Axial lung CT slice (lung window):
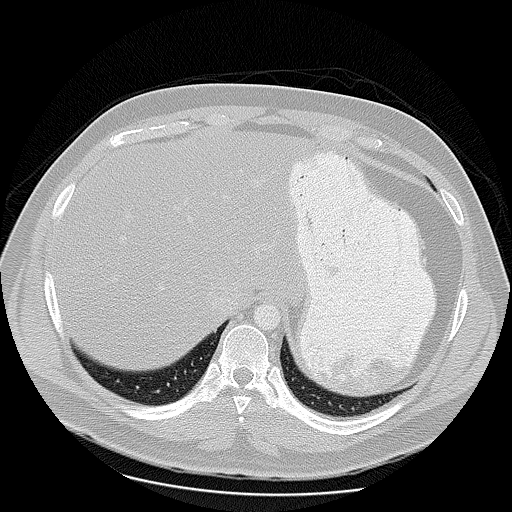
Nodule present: no